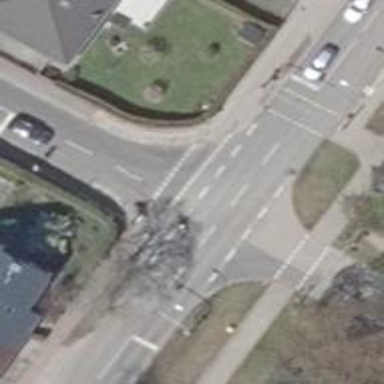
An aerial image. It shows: Road with traffic signals.